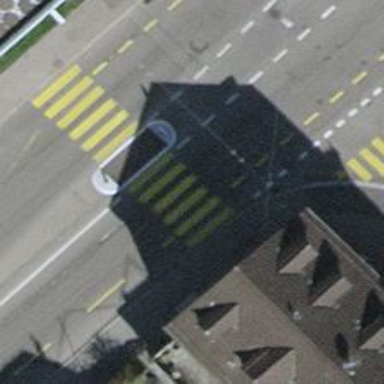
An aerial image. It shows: Primary road with asphalt surface. It has designated lane for cyclists and trolley wire for electric vehicles.